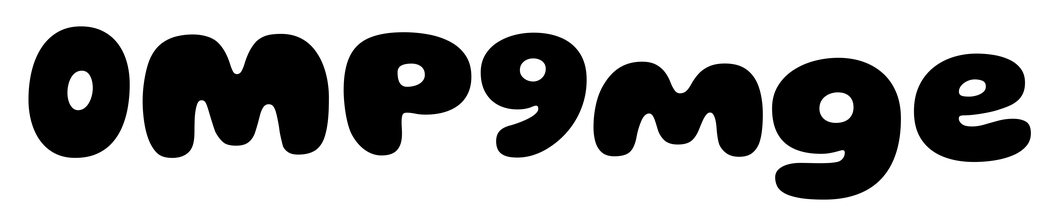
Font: Gluten_ExtraBold